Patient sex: M
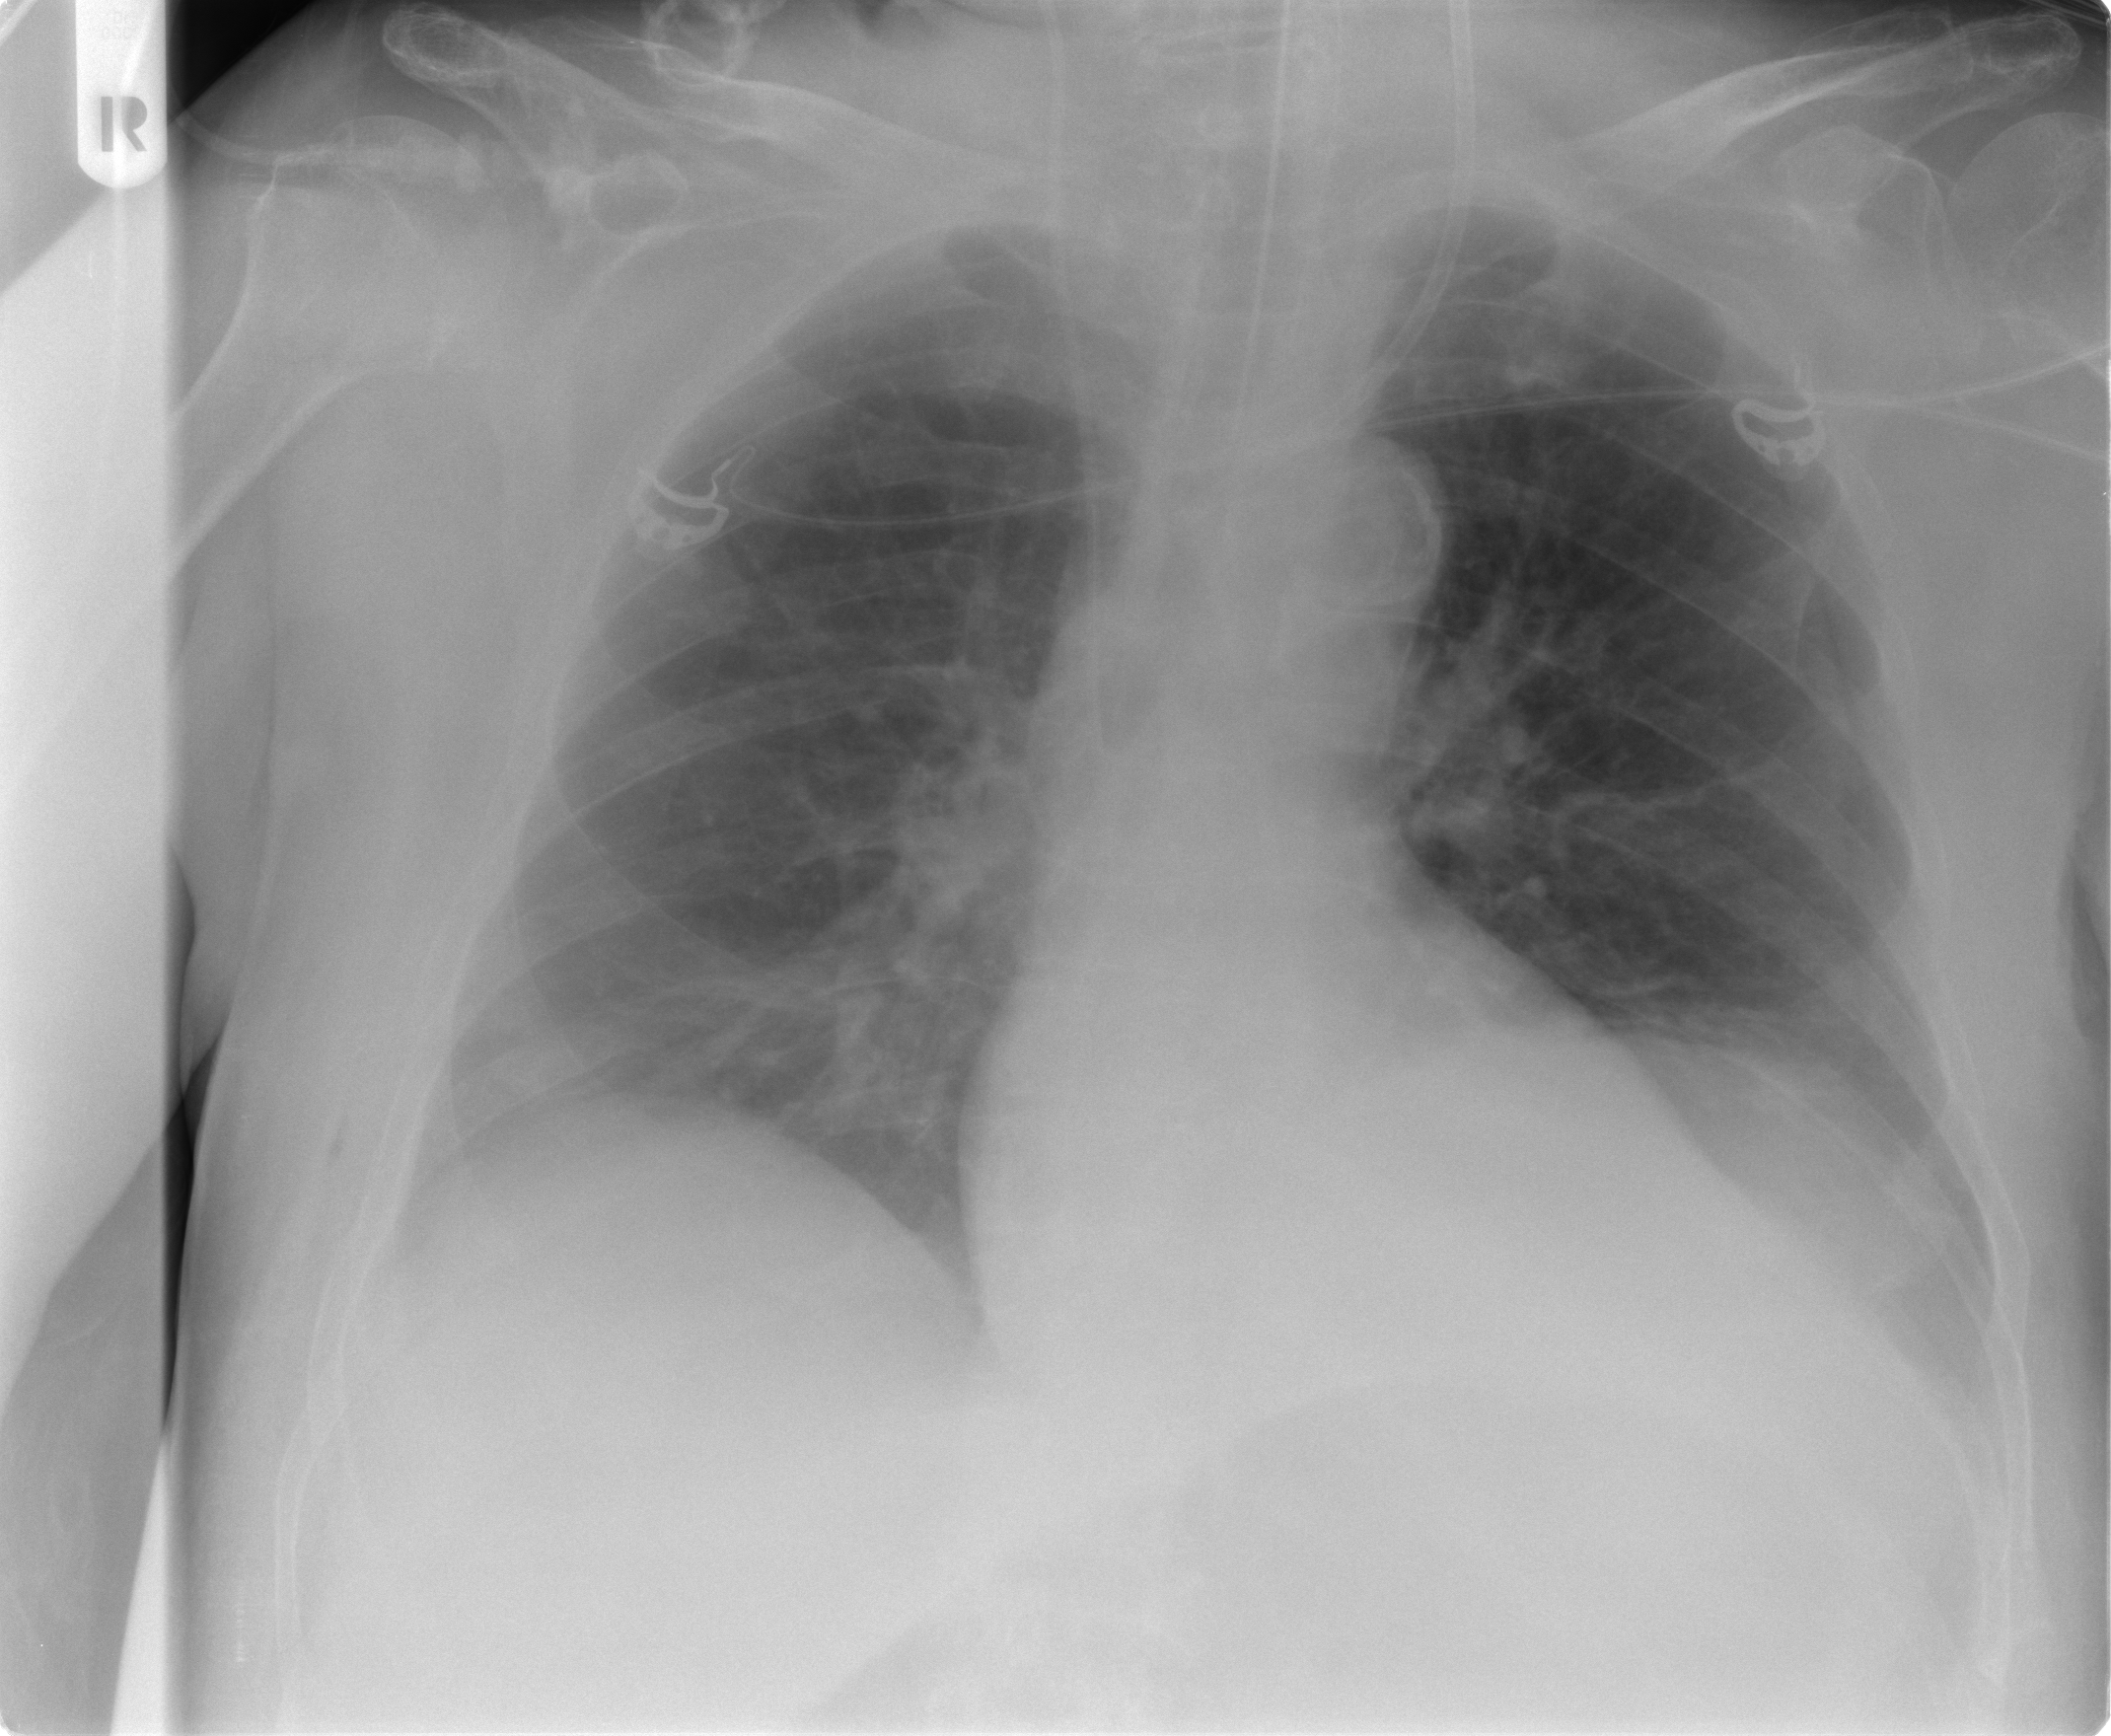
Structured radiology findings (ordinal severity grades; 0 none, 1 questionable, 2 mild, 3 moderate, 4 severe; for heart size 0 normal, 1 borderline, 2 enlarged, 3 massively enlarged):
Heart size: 1
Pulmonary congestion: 0
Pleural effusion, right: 0
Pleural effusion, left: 1
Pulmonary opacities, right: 0
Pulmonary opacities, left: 0
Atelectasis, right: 0
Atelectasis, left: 2